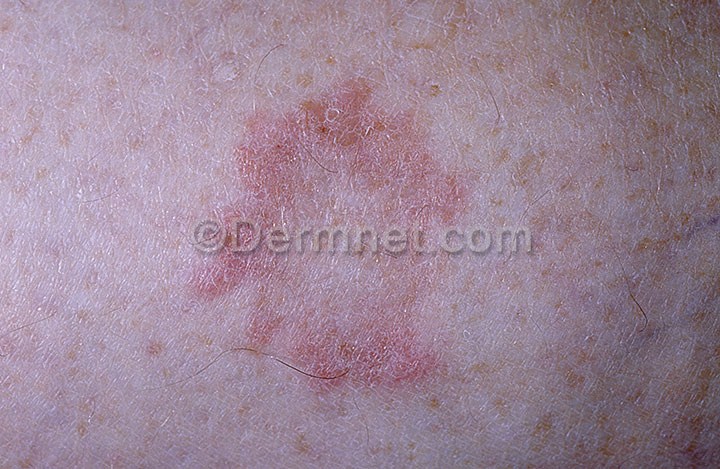
Disease: Systemic Disease